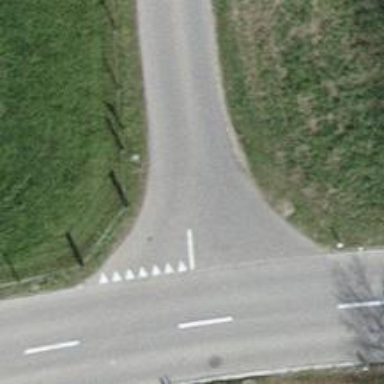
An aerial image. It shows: Road with "give way" sign.